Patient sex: M
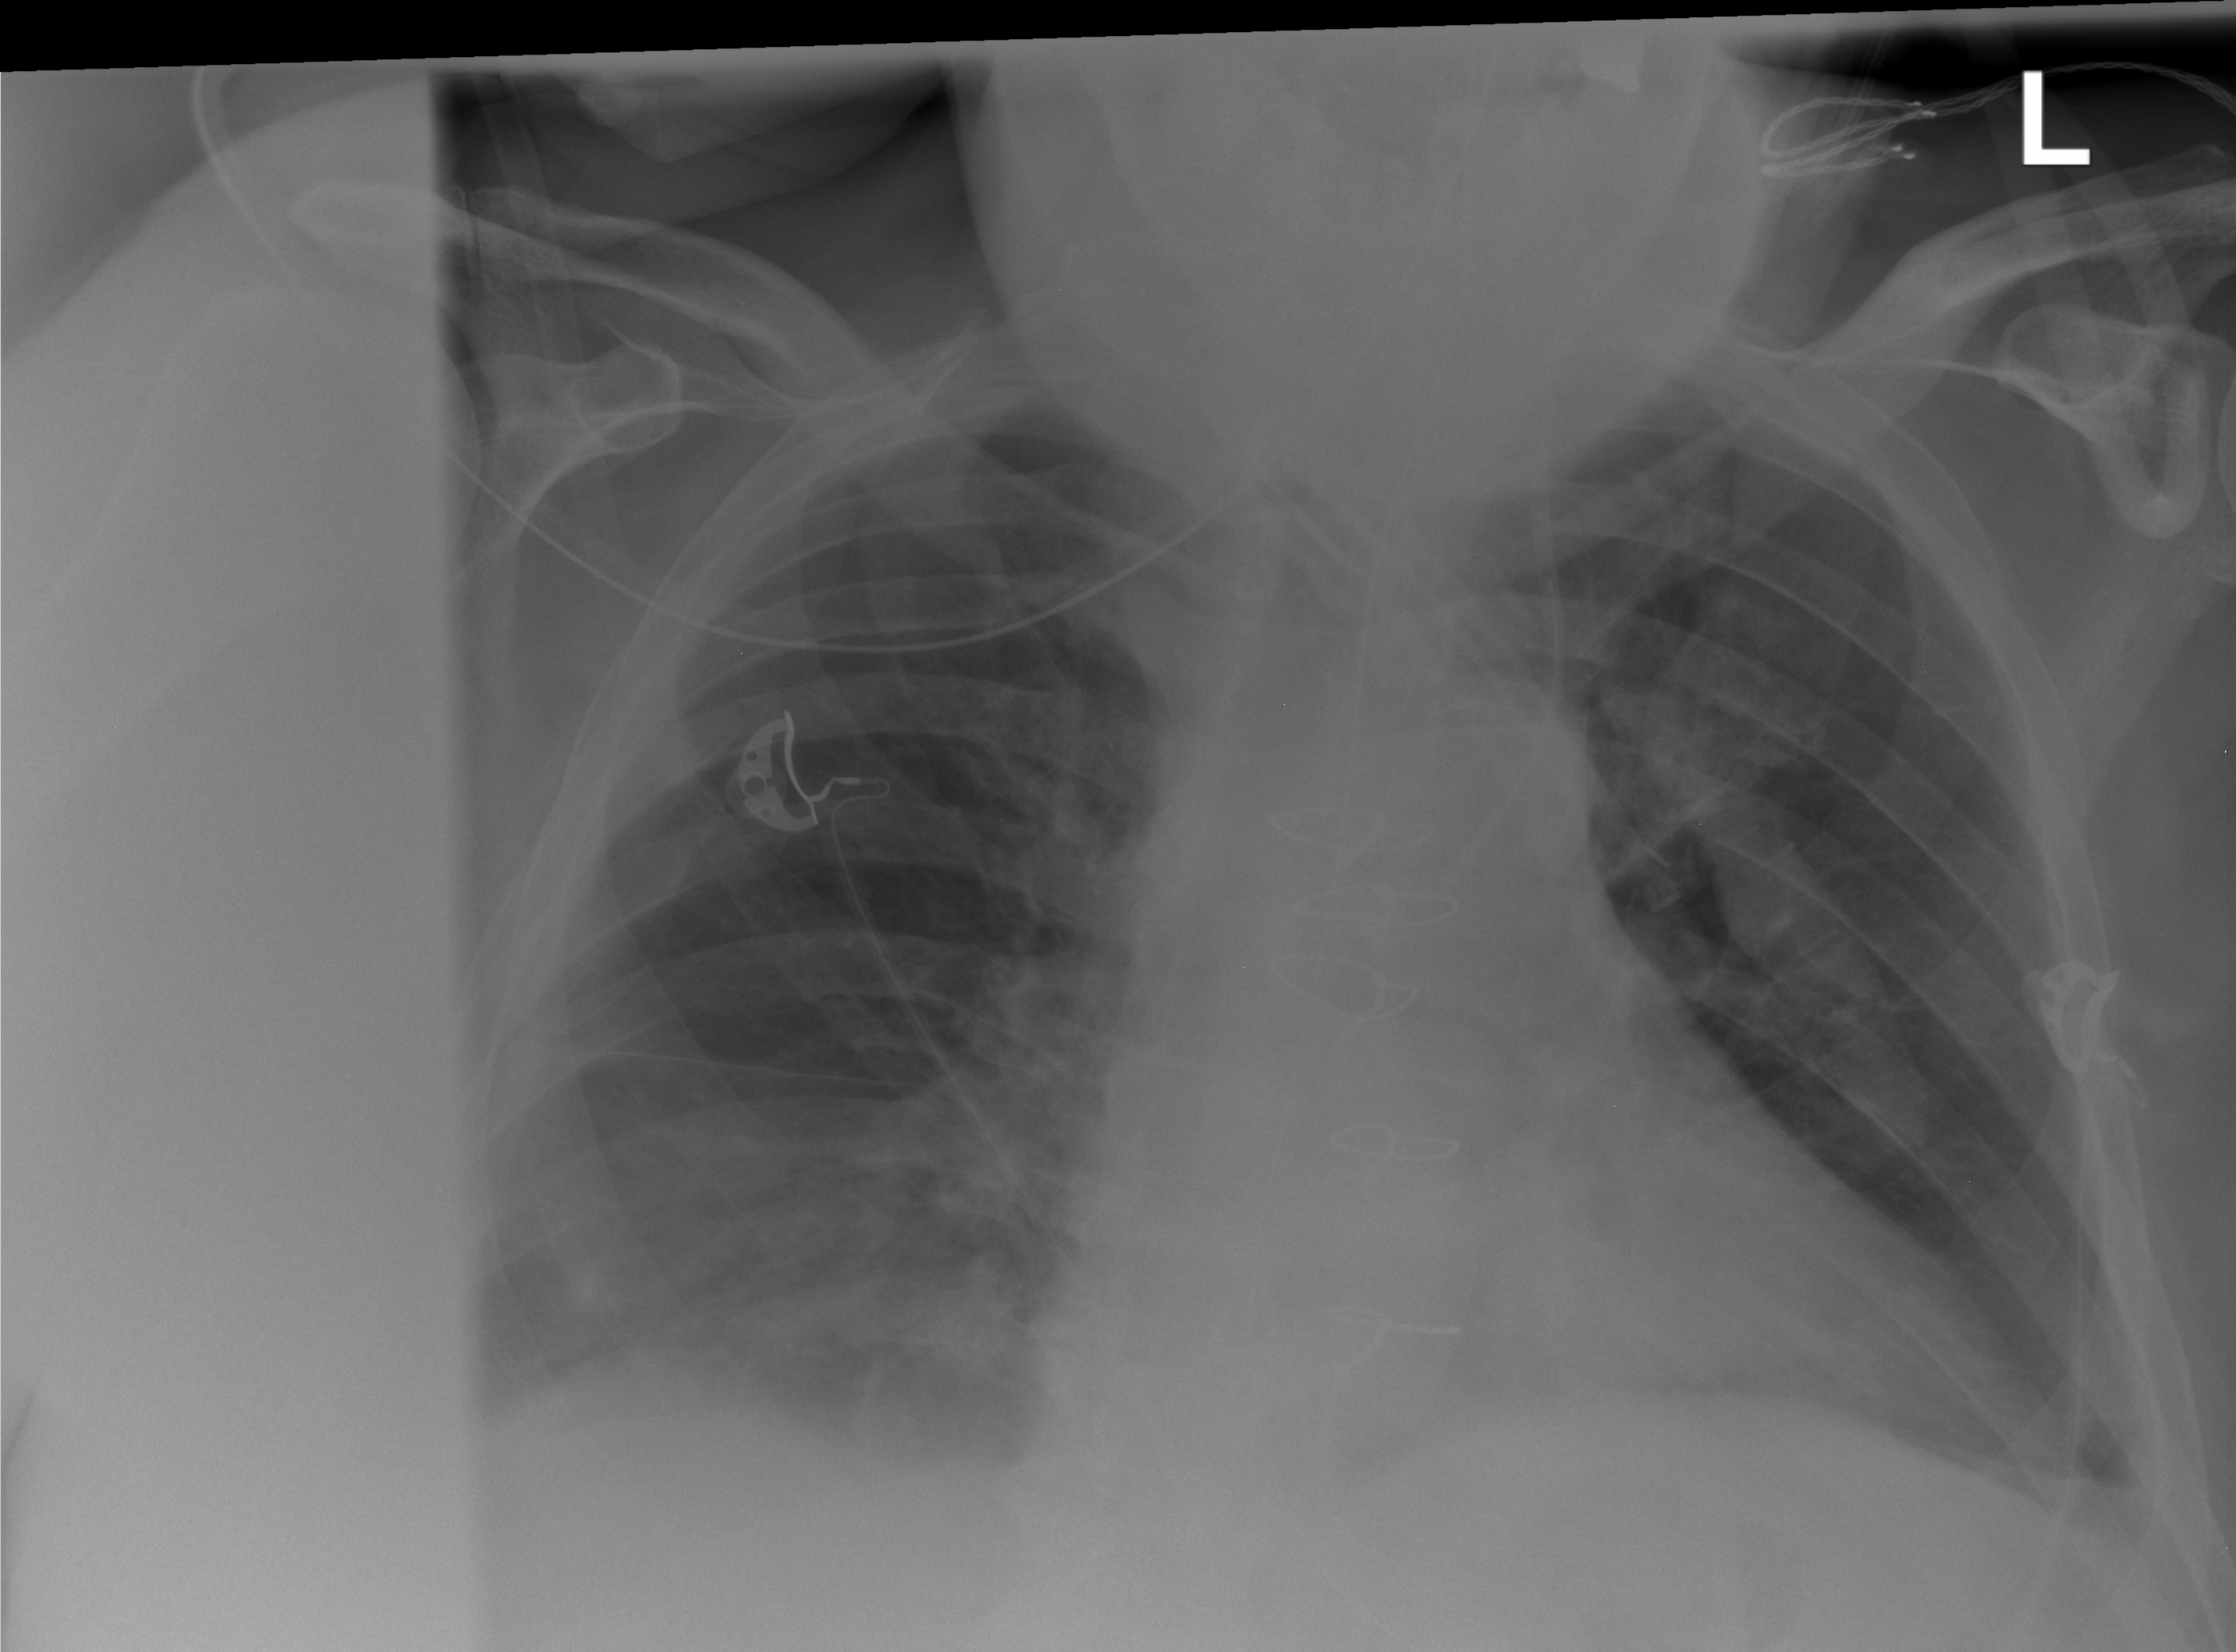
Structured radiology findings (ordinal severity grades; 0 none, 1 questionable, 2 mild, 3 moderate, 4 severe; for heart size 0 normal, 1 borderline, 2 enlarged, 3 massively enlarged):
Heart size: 1
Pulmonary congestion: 2
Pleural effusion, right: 0
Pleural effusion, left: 2
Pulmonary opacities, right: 0
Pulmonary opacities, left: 0
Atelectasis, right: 2
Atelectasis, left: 2